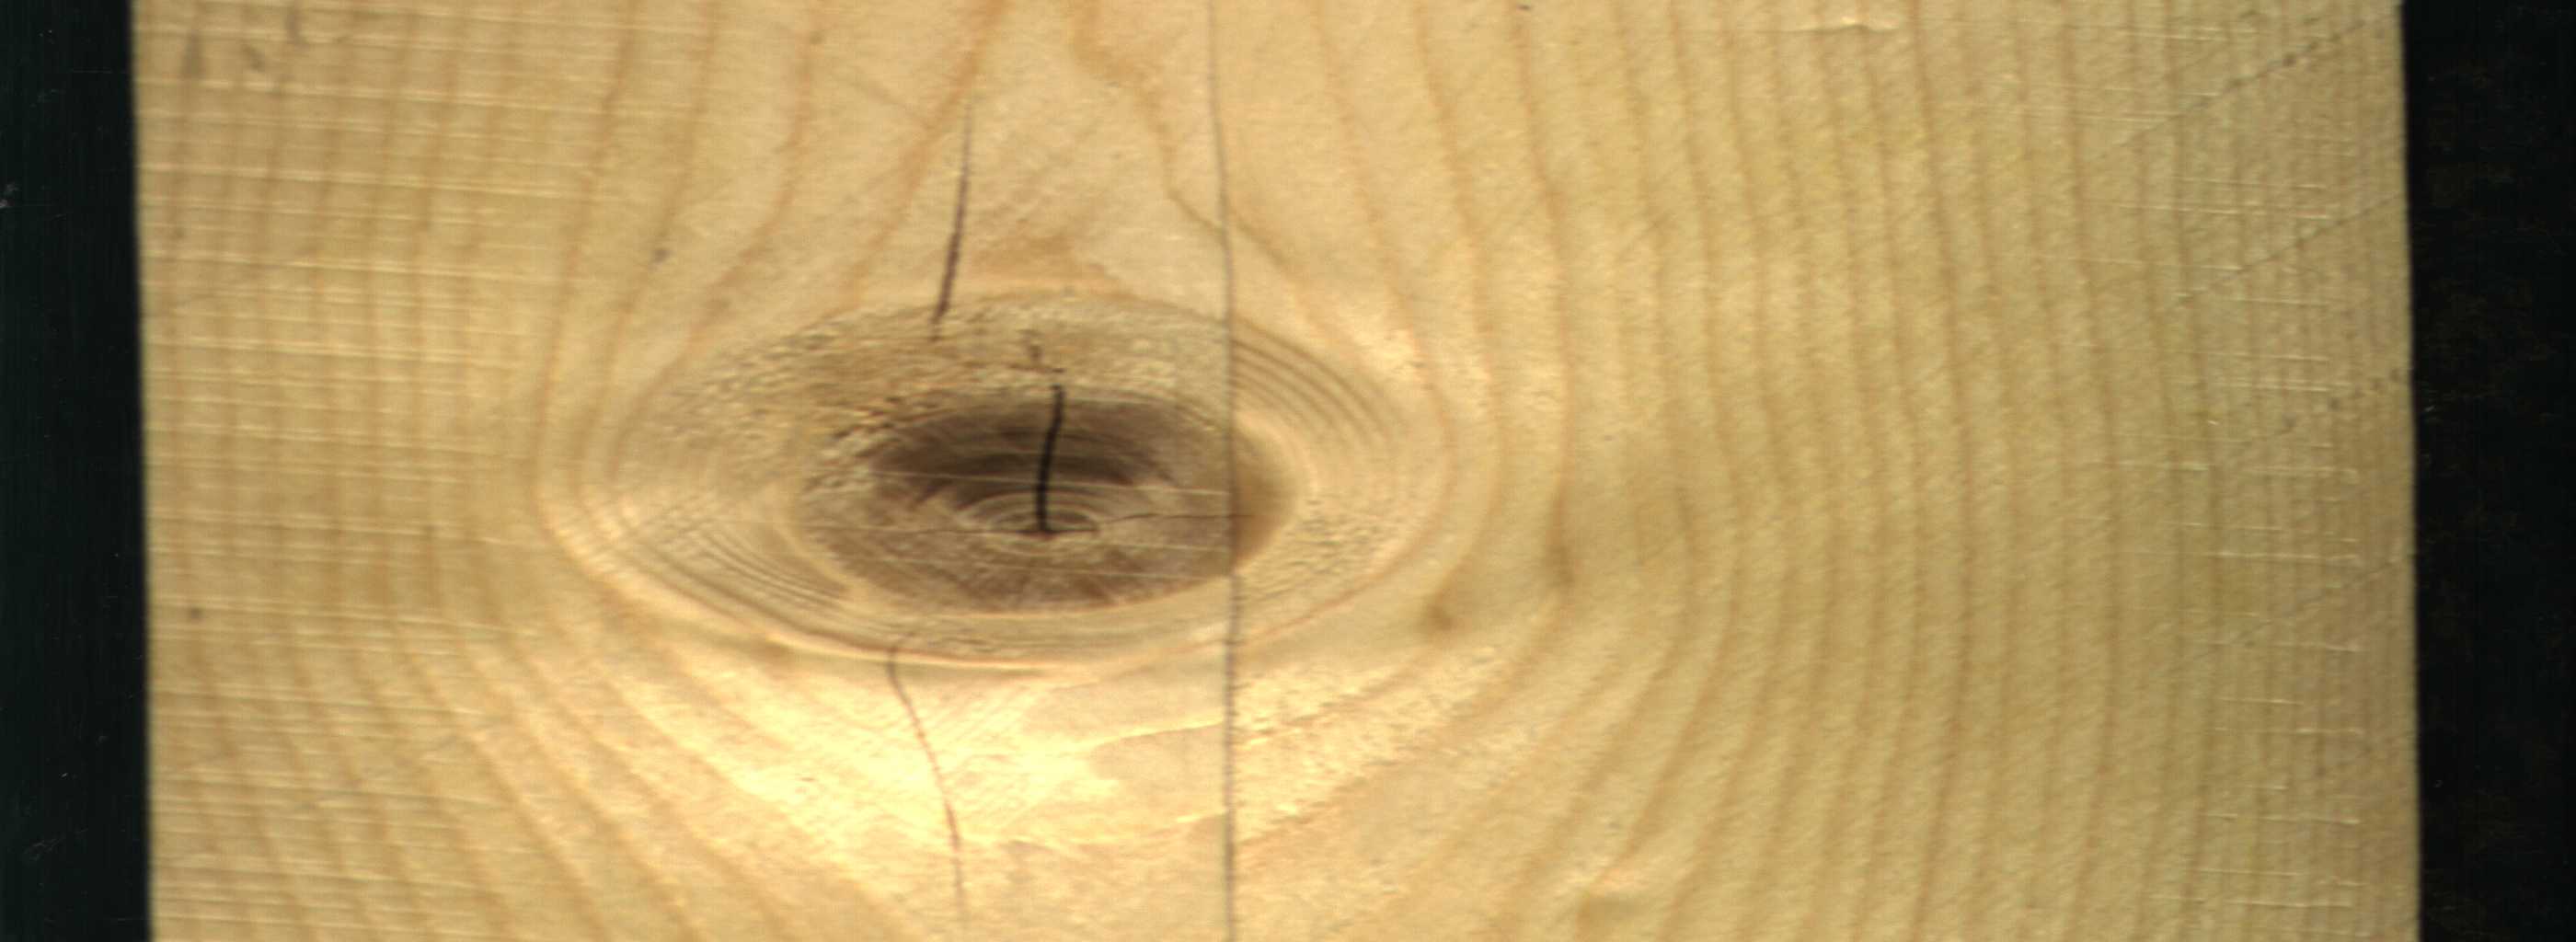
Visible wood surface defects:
Crack
knot_with_crack